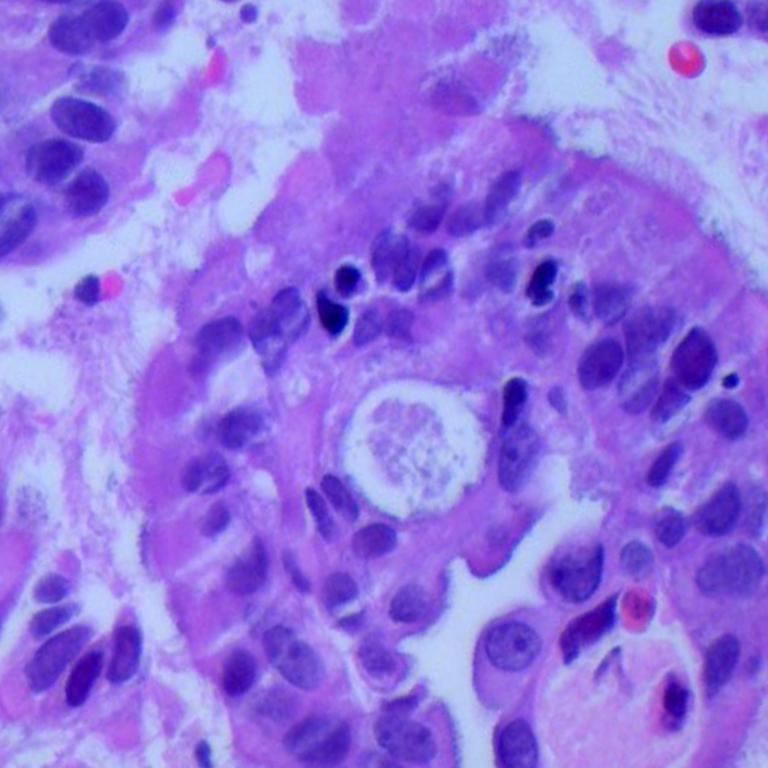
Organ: lung
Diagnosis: adenocarcinomas